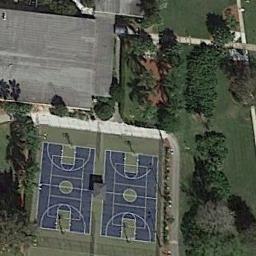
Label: basketball_court